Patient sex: F
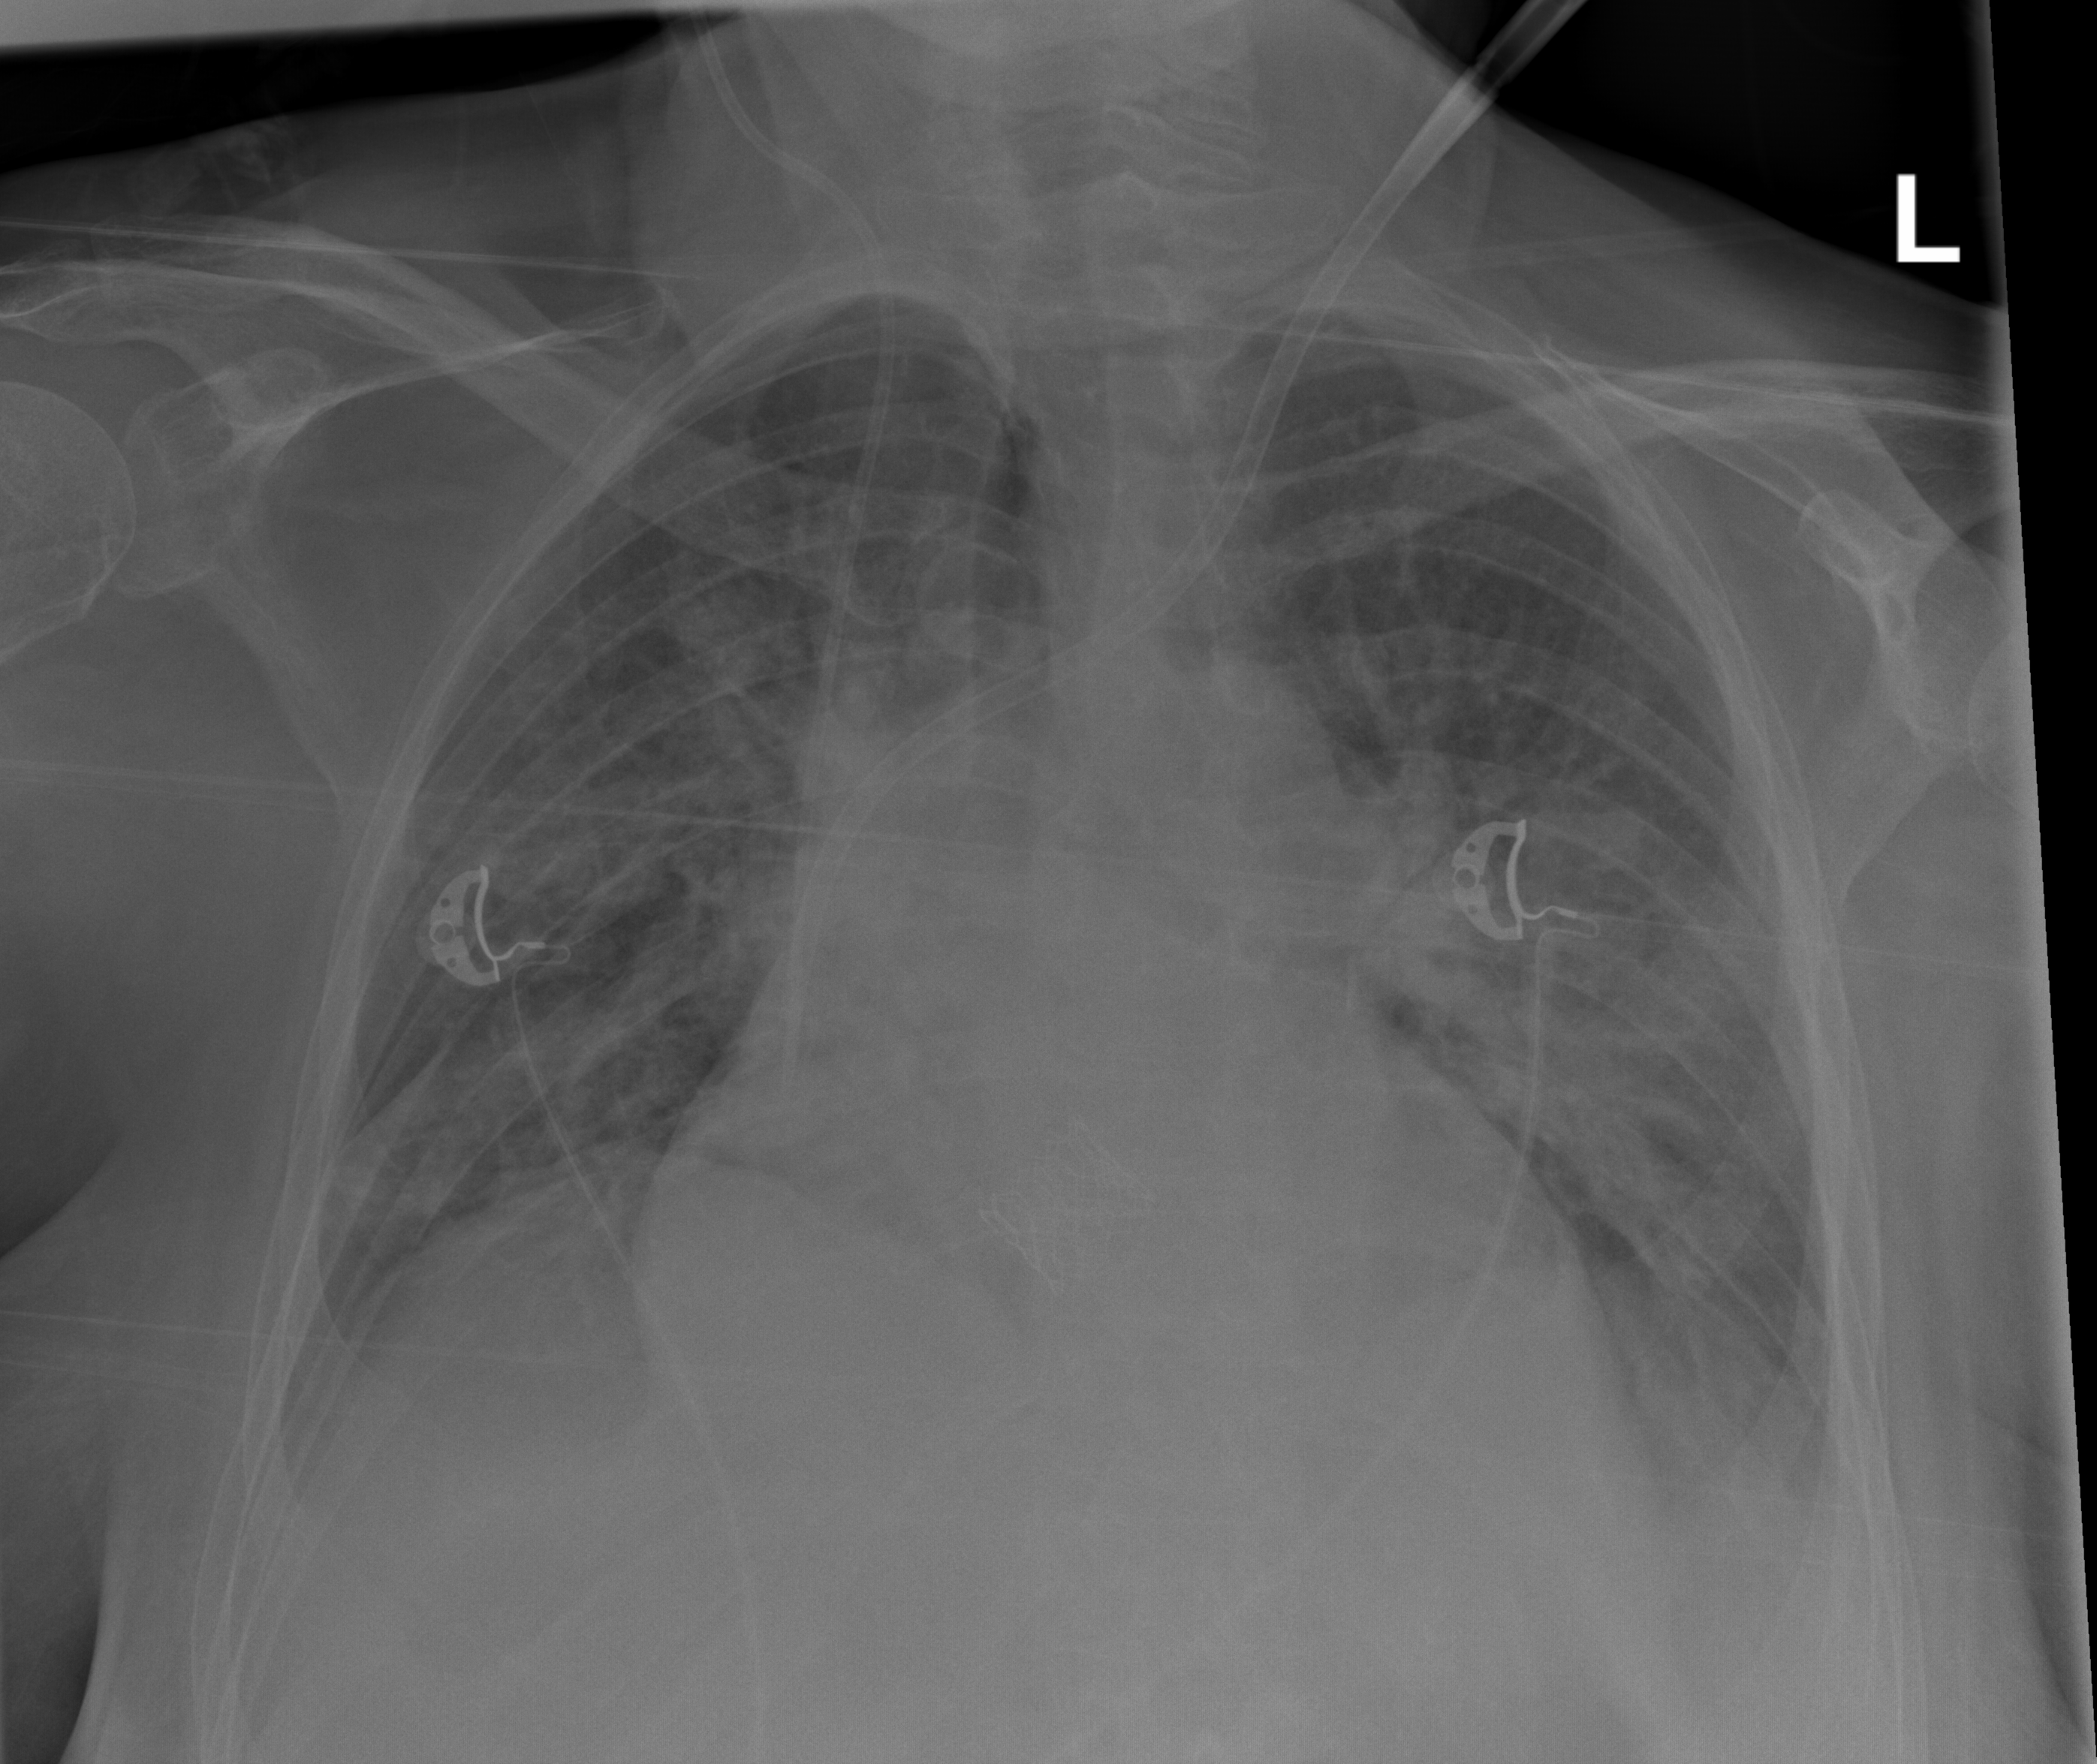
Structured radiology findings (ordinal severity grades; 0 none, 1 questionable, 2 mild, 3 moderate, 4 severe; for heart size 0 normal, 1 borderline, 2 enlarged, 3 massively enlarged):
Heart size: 2
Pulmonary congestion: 2
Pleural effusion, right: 2
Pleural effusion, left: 2
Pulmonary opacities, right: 2
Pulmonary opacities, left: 3
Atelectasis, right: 2
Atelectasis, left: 2